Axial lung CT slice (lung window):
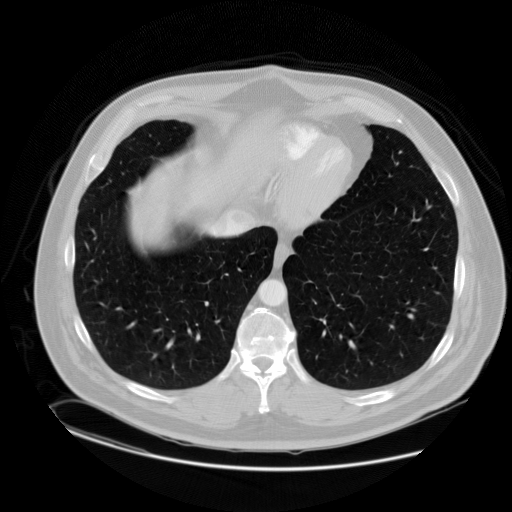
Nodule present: no